Aerial crown-view tile of a tropical tree (Barro Colorado Island, Panama), acquired 20241112:
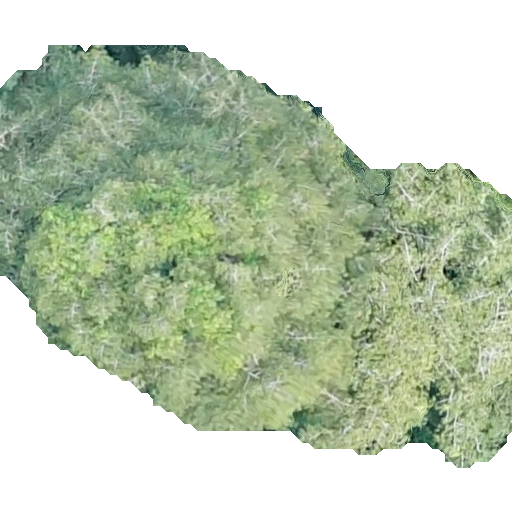
Species: Virola surinamensis
GBIF accepted scientific name: Virola surinamensis
Crown area: 262.894 m²